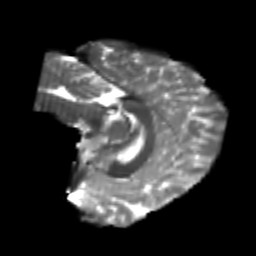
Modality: T2w
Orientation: sagittal
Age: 20
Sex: female
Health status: healthy
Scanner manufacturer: philips
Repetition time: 7.386 s
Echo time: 0.08599 s